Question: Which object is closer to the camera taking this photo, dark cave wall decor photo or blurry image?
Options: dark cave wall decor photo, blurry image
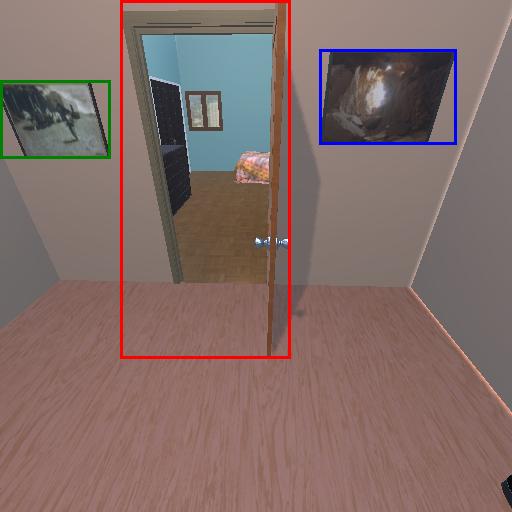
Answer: dark cave wall decor photo